Question: I'm pretty new to iOS development-- still in those early days of not knowing where to look to figure out what could be wrong.
So I have this:
'''
#define kScreenWidth [UIScreen mainScreen].bounds.size.height
'''
And then I have this:
'''
TileView* tile = [[TileView alloc] initWithLetter:letter andSideLength:tileSide];
tile.center = CGPointMake(kScreenWidth/2, 50);
[self.gameView addSubview:tile];
'''
And then I run the simulator and the tile gets drawn wayyy off to the side. It's that little black '1' over there in the corner. But when I set the X value for the center to '0', it appears against the far left side. So why would it think the middle was over there?

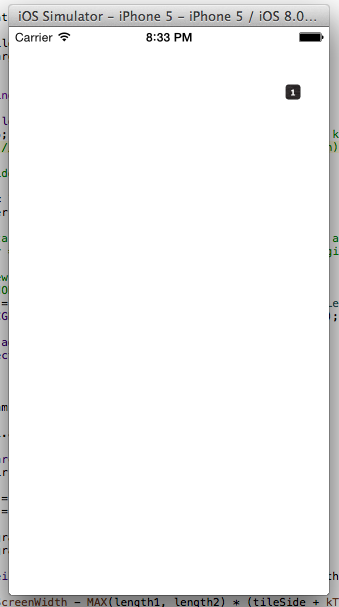
Answer: Got your width and height mixed up in the initial declaration of kScreenWidth